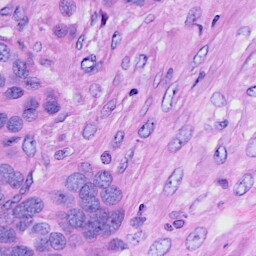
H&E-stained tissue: Ovarian